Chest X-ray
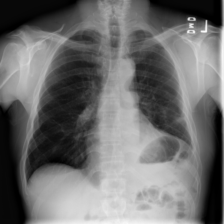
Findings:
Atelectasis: negative
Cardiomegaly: negative
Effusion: negative
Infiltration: negative
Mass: negative
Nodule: negative
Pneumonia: negative
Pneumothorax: positive
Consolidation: negative
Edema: negative
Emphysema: negative
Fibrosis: negative
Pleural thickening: negative
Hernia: negative